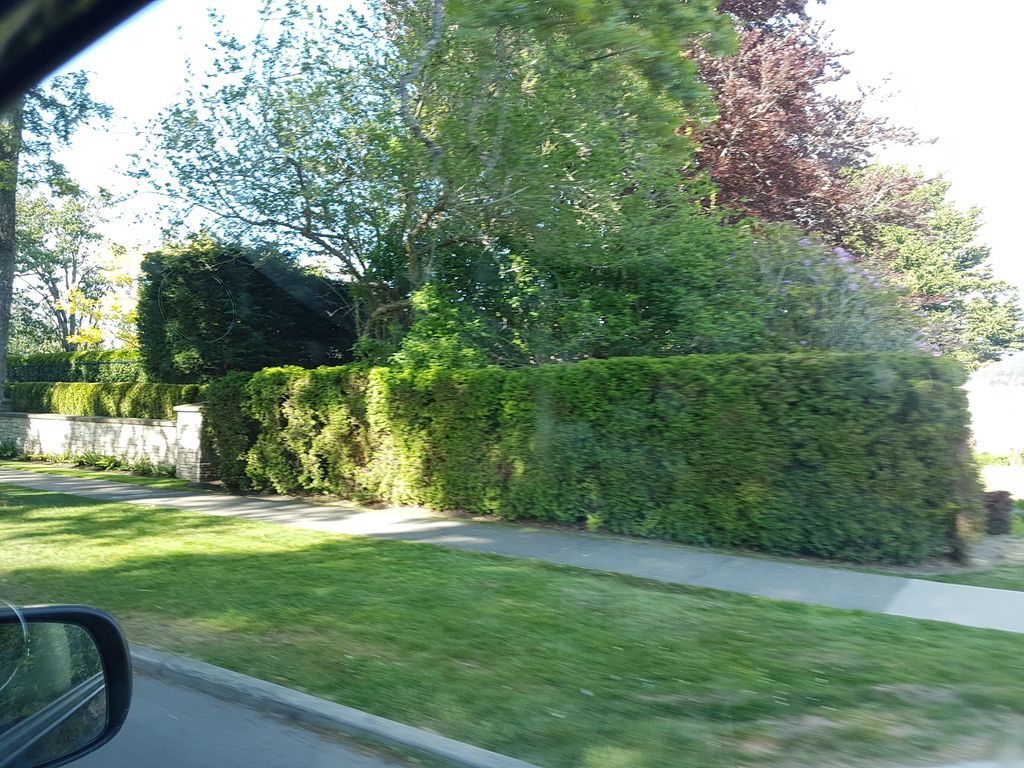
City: victoria